Question:
I've got this problem with a UICollectionView inside a UICollectionViewCell:
The last UICollectionViewCell doesn't get filled with 13 - 18, but instead, the first one get's copied.
I know it has something to do with "dequeueReusableCellWithReuseIdentifier" but if I don't do the check on the tag below, my entire collection gets messed up.
I've been struggling with this issue and Googling around for about a day now, but I can't find how to fix this.
'''
- (UICollectionViewCell *)collectionView:(UICollectionView *)collectionView cellForItemAtIndexPath:(NSIndexPath *)indexPath
{
NSString *cellID=@"pageCell";
UICollectionViewCell *cell=[collectionView dequeueReusableCellWithReuseIdentifier:cellID forIndexPath:indexPath];
int no = indexPath.item;
if(collectionView == _pageCollectionView)
{
//Collection pages
cell.tag=no+1;
UICollectionViewFlowLayout *layoutMods=[[UICollectionViewFlowLayout alloc] init];
[layoutMods setSectionInset:UIEdgeInsetsMake(0, 0, 0, 0)];
[layoutMods setMinimumInteritemSpacing:0];
[layoutMods setMinimumLineSpacing:0];
[layoutMods setItemSize:CGSizeMake(125, 125)];
_modsCollectionView=[[UICollectionView alloc] initWithFrame:CGRectMake(0,0, _pageCollectionView.frame.size.width, _pageCollectionView.frame.size.height) collectionViewLayout:layoutMods];
[_modsCollectionView setDataSource:self];
[_modsCollectionView setDelegate:self];
_modsCollectionView.pagingEnabled = YES;
[_modsCollectionView registerClass:[UICollectionViewCell class] forCellWithReuseIdentifier:@"pageCell"];
NSMutableArray *randColor = [[NSMutableArray alloc] init];
for(int i=0;i<3;i++)
{
int lowerBound = 0;
int upperBound = 255;
NSNumber *rndValue = [NSNumber numberWithFloat:(lowerBound + arc4random() % (upperBound - lowerBound) )/255.0];
[randColor insertObject:rndValue atIndex:i];
}
float r = [[randColor objectAtIndex:0] floatValue];
float g = [[randColor objectAtIndex:1] floatValue];
float b = [[randColor objectAtIndex:2] floatValue];
_modsCollectionView.backgroundColor = [UIColor colorWithRed:r green:g blue:b alpha:1];
[cell addSubview:_modsCollectionView];
}
else
{
if(cell.tag == 0)
{
cell.tag = 2;
NSMutableDictionary *mod=[modules objectAtIndex:modulePointer];
cell.backgroundColor=[mod objectForKey:@"color"];
NSString *slug = [mod objectForKey:@"slug"];
NSString *imgName=[NSString stringWithFormat:slug,@".png"];
UIImageView *customBackground = [[UIImageView alloc] initWithImage:[UIImage imageNamed:imgName]];
customBackground.frame = CGRectMake(0,0, 125, 125);
[cell addSubview:customBackground];
customBackground.contentMode = UIViewContentModeScaleAspectFit;
customBackground.clipsToBounds = YES;
modulePointer++;
}
}
return cell;
}
'''
What am I doing wrong?
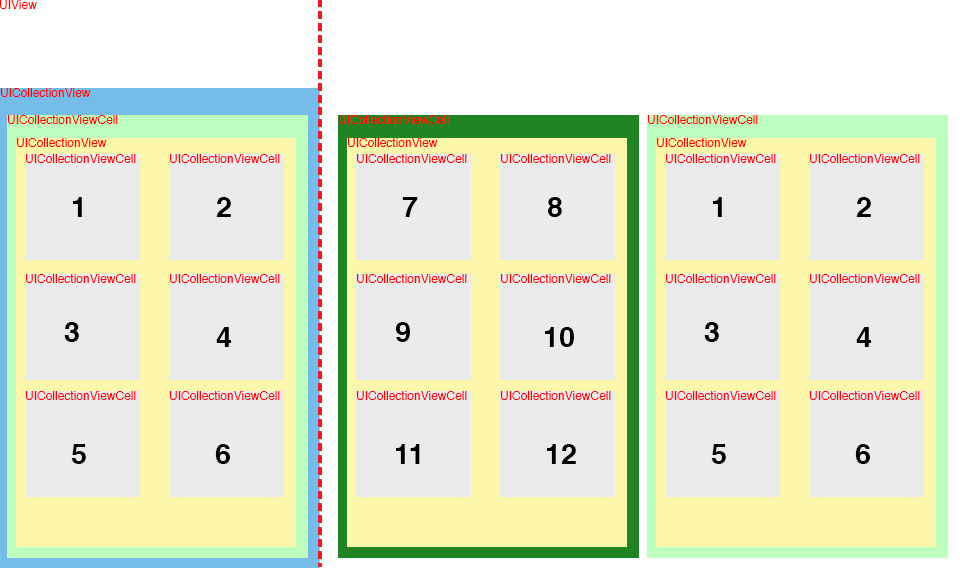
Answer: Got it! I had to work some magic using view tags inside '- (UICollectionViewCell *)collectionView:(UICollectionView *)collectionView cellForItemAtIndexPath:(NSIndexPath *)indexPath'.
In the 'if(collectionView == _pageCollectionView)' i put:
'''
for(id subview in [cell subviews])
{
[subview removeFromSuperview];
}
cell.tag=itemsPerScreen*no;
'''
And then in the following 'else':
'''
int thisIndex=[collectionView superview].tag+no;
NSMutableDictionary *mod=[modules objectAtIndex:thisIndex];
'''